Interaction volume radius: 10 \u00c5
Interaction volume height: 30 \u00c5
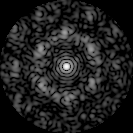
Disorder parameter: 0.7005